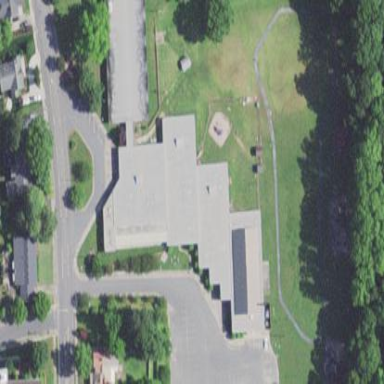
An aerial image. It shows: School building.